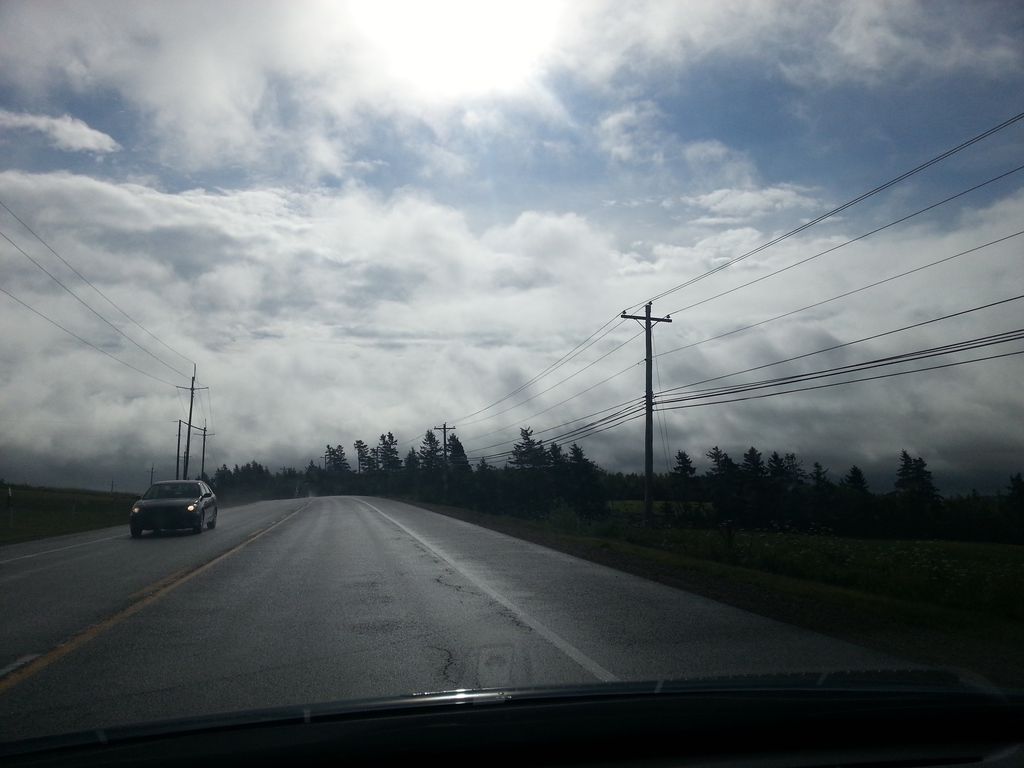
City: charlottetown